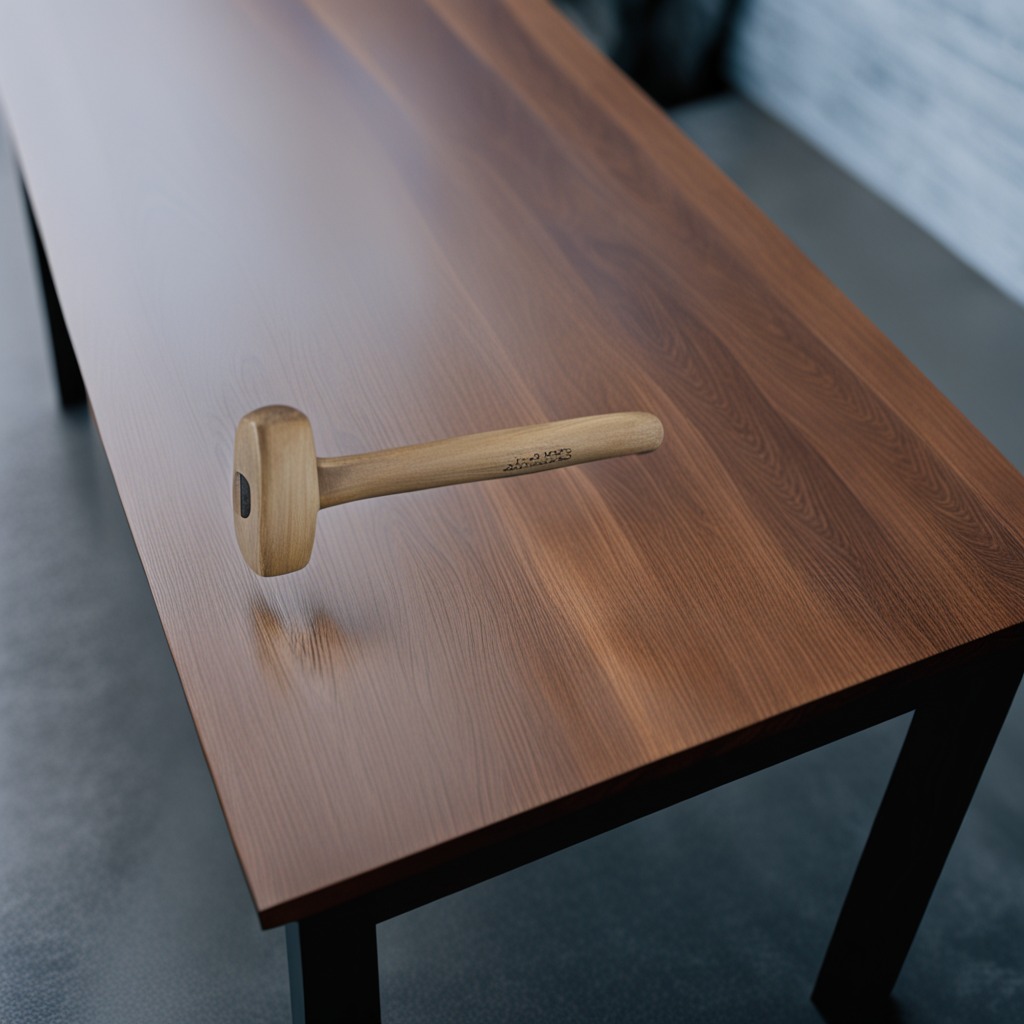
A hammer lies on the table.